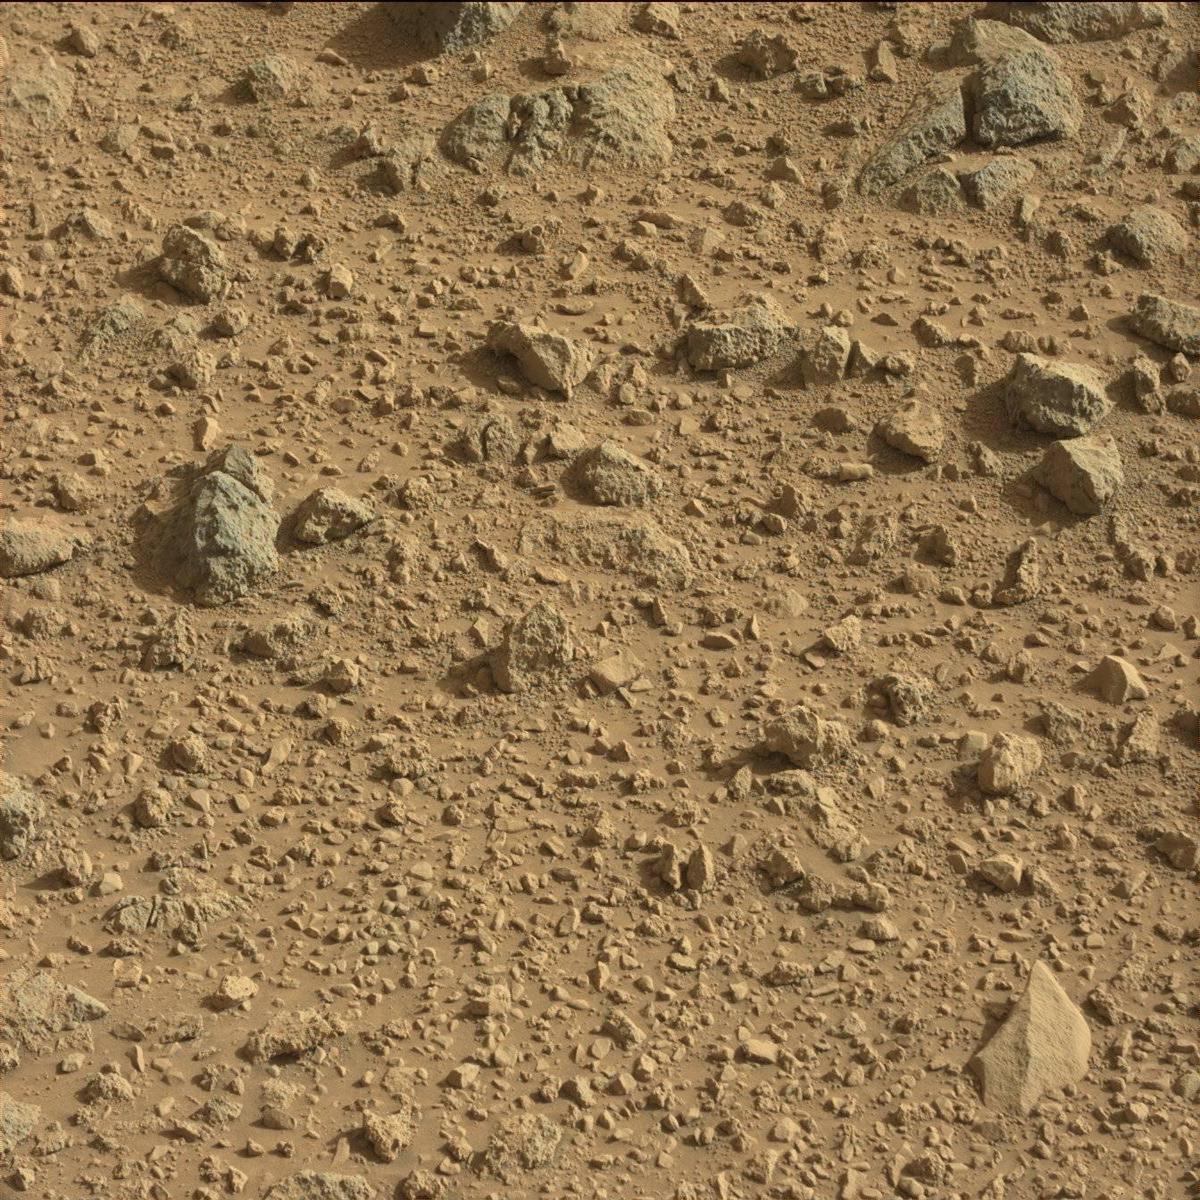
Terrain classes present: Bedrock, Sand / Soil